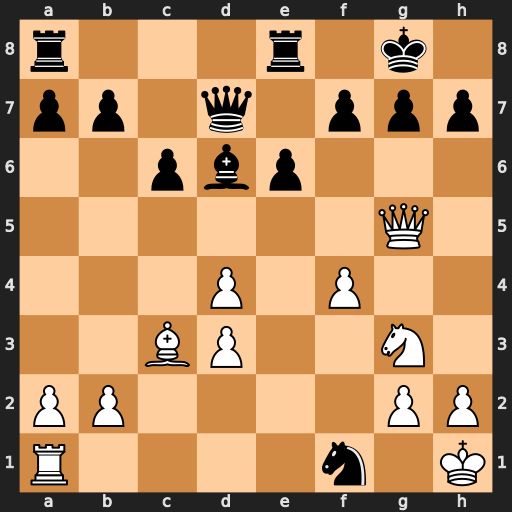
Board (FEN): r3r1k1/pp1q1ppp/2pbp3/6Q1/3P1P2/2BP2N1/PP4PP/R4n1K
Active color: w
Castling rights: -
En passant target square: -
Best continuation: Nh5 Bf8 Nf6+ Kh8 Nxd7